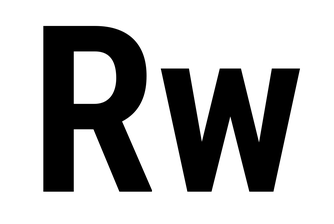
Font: Roboto_Condensed_SemiBold